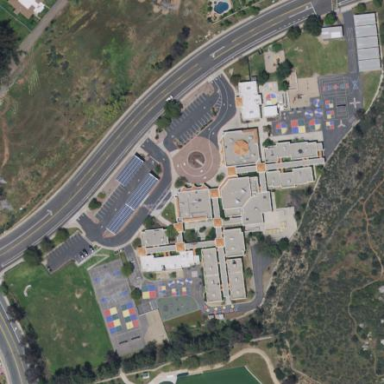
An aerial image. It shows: School.